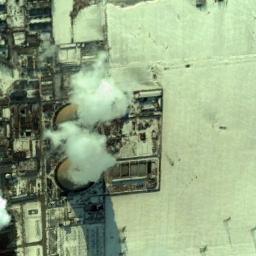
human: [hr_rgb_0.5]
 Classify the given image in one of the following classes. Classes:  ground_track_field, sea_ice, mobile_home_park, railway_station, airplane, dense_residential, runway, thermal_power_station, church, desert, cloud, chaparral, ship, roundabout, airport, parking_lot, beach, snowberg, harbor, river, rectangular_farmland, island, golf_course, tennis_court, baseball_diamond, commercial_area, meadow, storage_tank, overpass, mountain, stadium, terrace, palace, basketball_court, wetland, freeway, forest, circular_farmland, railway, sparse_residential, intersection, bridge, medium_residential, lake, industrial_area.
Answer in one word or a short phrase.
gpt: thermal_power_station